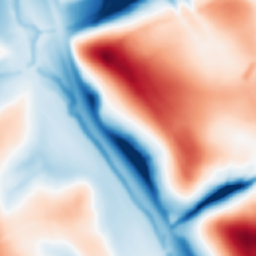
Category: multiscale
Decomposition family: dog_multiscale
Decomposition parameters: sigma_ratio: 1.6
n_scales: 6
base_sigma: 2
Upsampling method: area
Upsampling parameters: scale: 2
Upsampling scale: 2